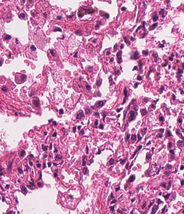
Tumor epithelial tissue: no
Tumor-associated stroma tissue: no
Normal tissue: yes